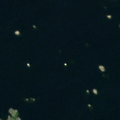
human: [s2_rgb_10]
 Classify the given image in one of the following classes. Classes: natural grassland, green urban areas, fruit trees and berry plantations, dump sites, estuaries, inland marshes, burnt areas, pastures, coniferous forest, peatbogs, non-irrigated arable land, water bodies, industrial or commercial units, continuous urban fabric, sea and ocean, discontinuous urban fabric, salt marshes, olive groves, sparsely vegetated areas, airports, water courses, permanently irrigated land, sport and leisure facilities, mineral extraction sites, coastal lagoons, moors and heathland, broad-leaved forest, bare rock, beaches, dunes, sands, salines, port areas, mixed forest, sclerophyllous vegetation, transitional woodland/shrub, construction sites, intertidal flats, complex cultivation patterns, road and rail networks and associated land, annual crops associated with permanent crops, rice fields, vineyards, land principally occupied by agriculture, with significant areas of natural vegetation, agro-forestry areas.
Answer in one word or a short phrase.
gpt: sea and ocean